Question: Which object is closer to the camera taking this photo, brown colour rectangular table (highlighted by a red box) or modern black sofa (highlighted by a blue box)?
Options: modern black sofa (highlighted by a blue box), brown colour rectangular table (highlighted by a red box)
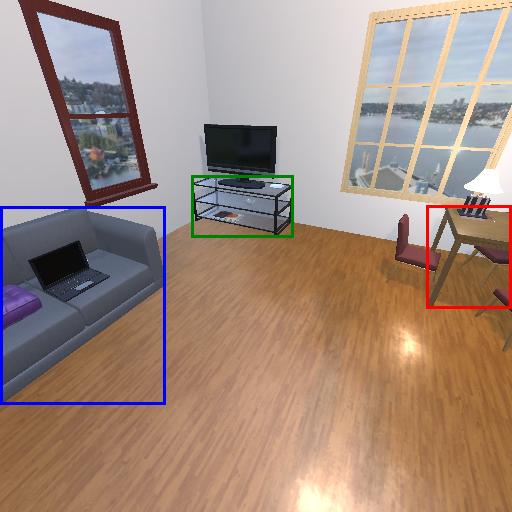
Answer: modern black sofa (highlighted by a blue box)